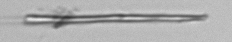
Label: fiber